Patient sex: F
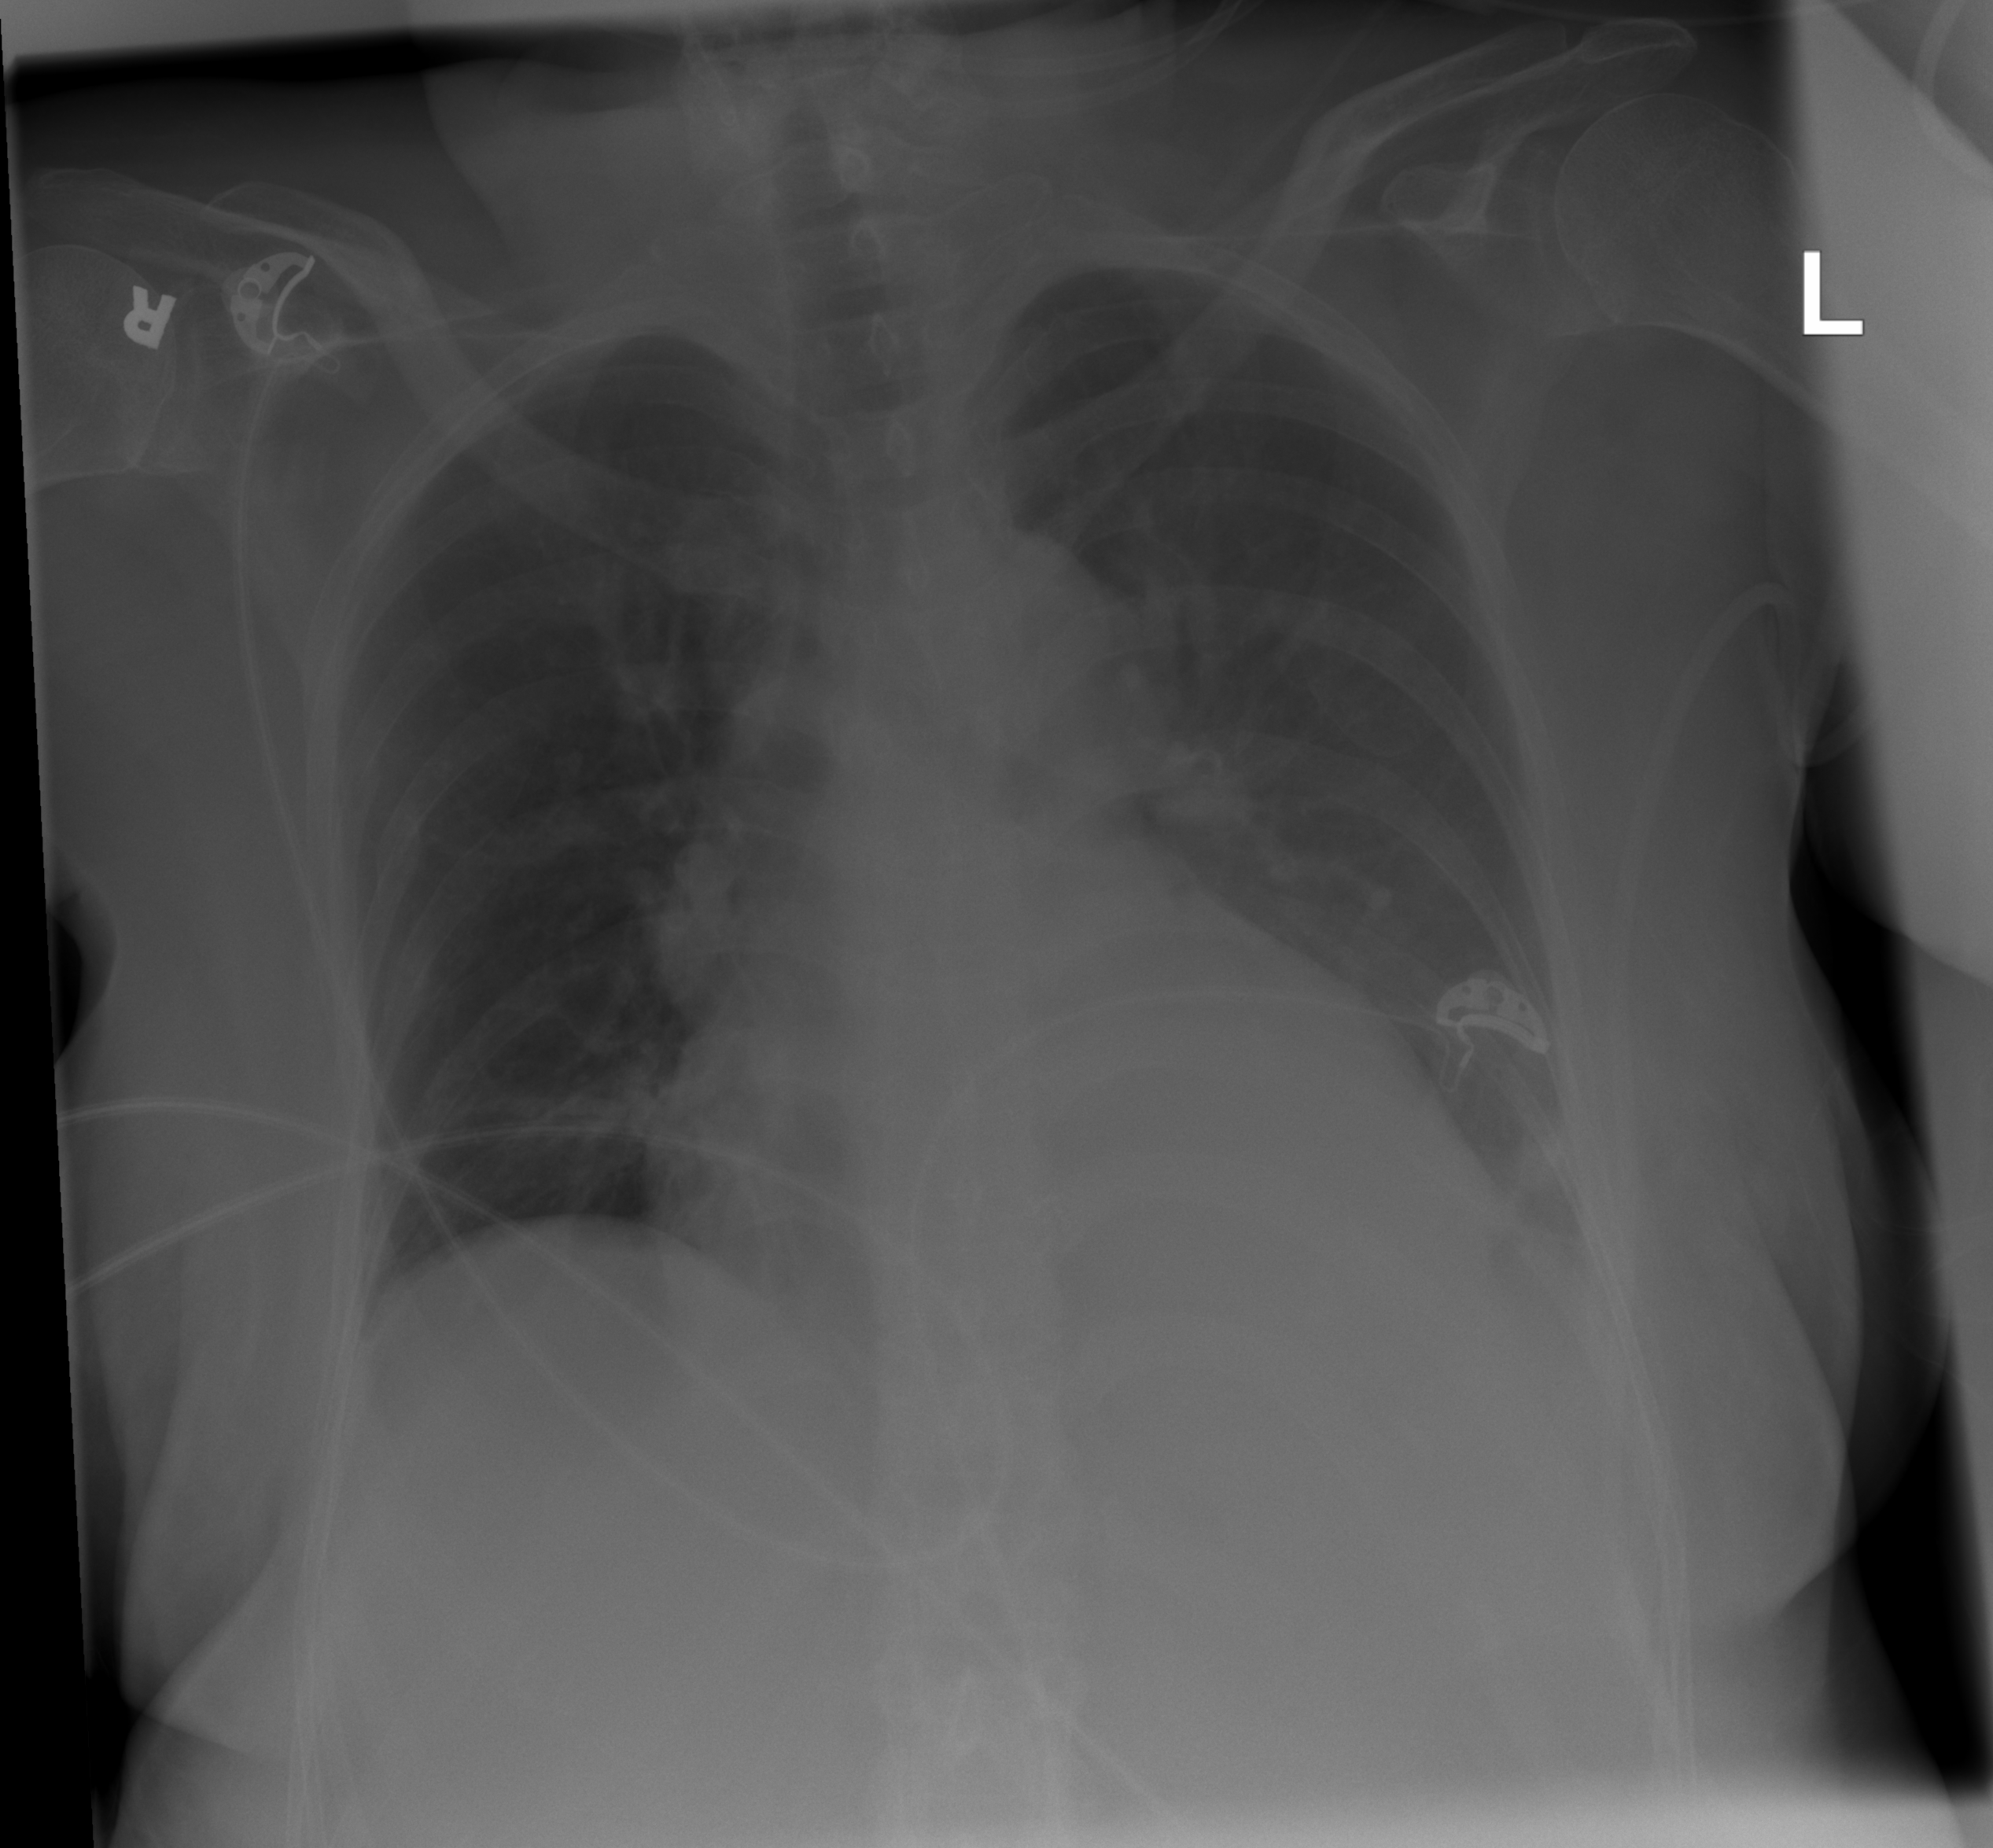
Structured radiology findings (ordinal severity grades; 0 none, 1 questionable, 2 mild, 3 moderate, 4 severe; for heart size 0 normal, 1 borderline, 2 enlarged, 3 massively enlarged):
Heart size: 2
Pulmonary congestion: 1
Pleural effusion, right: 0
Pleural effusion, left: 1
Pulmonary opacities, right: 0
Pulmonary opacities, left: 2
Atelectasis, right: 0
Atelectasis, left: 2